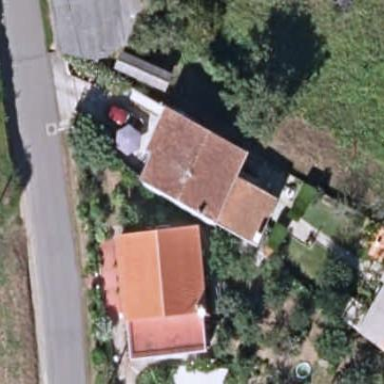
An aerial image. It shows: Simple house.